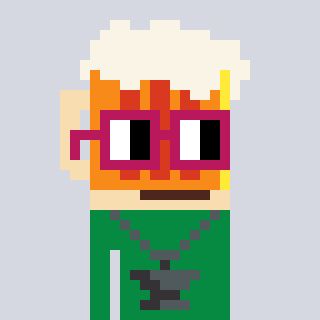
a pixel art character with square dark red glasses, a beer-shaped head and a green-colored body on a cool background